【题型】证明题　【知识点】解析几何　【难度】medium
设 $a > b > 0$，$m > 0$，点 $A$、$F$ 分别是椭圆 $\Gamma: \frac{x^2}{a^2} + \frac{y^2}{b^2} = 1$ 的上顶点与右焦点，且 $|AF| = 2$，直线 $l: x - my - 1 = 0$ 经过点 $F$ 与 $\Gamma$ 交于 $P$、$Q$ 两点，$O$ 是坐标原点.

(1) 求椭圆 $\Gamma$ 的方程；

(2) 若 $m = \sqrt{3}$，点 $M$ 是 $x$ 轴上的一点，且 $\triangle MPQ$ 的面积为 $\frac{6}{13}$，求点 $M$ 的坐标；

(3) 若点 $G$ 在直线 $x = 5$ 上，向量 $\overrightarrow{PG}$ 在直线 $l$ 上的投影为向量 $\overrightarrow{PF}$，证明 $\angle PGQ < \frac{\pi}{4}$.
【解答】
【详解】（1）$|AF| = \sqrt{b^2 + c^2} = a = 2$，

直线 $l: x - my - 1 = 0$ 过 $(1,0)$ 所以右焦点 $F(1,0)$，即 $c = 1$，

所以 $b^2 = a^2 - c^2 = 4 - 1 = 3$，椭圆方程为 $\frac{x^2}{4} + \frac{y^2}{3} = 1$.

（2）当 $m = \sqrt{3}$，直线 $l: x = \sqrt{3}y + 1$，
\[
\begin{cases}
x = \sqrt{3}y + 1 \\
\frac{x^2}{4} + \frac{y^2}{3} = 1
\end{cases}
\Rightarrow 13y^2 + 6\sqrt{3}y - 9 = 0,
\]
解得 $y_1 = \frac{-6\sqrt{3} + 24}{26} = \frac{-3\sqrt{3} + 12}{13}$，$y_2 = \frac{-6\sqrt{3} - 24}{26} = \frac{-3\sqrt{3} - 12}{13}$，

$\therefore |y_1 - y_2| = \frac{24}{13} \Rightarrow |PQ| = \sqrt{1 + (\sqrt{3})^2} \, |y_1 - y_2| = \frac{48}{13}$，

设 $M(x_0, 0)$，到直线距离 $d = \frac{|x_0 - 1|}{\sqrt{1 + (\sqrt{3})^2}} = \frac{|x_0 - 1|}{2}$，

由面积 $S_{\triangle MPQ} = \frac{1}{2} \times \frac{48}{13} \times \frac{|x_0 - 1|}{2} = \frac{6}{13}$，得 $|x_0 - 1| = \frac{1}{2}$，$x_0 = \frac{3}{2}$ 或 $\frac{1}{2}$，

即 $M\left(\frac{3}{2}, 0\right)$ 或 $\left(\frac{1}{2}, 0\right)$.

（3）

设 $P(x_P, y_P)$，$Q(x_Q, y_Q)$，$G(5, k)$，

因为向量 $\overrightarrow{PG}$ 在直线 $l$ 上的投影为向量 $\overrightarrow{PF}$，故 $FG \perp PQ$，

故直线 $FG$ 的斜率为 $-m$，故直线 $FG$ 的方程为 $y = -m(x - 1)$，故 $G(5, -4m)$，

而 $|PF| = \sqrt{1 + m^2} \, |y_P|$，$|QF| = \sqrt{1 + m^2} \, |y_Q|$，$|FG| = \sqrt{1 + m^2} \, |5 - 1| = 4\sqrt{1 + m^2}$，

故
\[
\tan \angle PGQ = \frac{\tan \angle PGF + \tan \angle QGF}{1 - \tan \angle PGF \tan \angle QGF}
= \frac{\frac{|y_P|}{4} + \frac{|y_Q|}{4}}{1 - \frac{|y_P y_Q|}{16}}
= \frac{\frac{|y_P| + |y_Q|}{4}}{1 - \frac{|y_P y_Q|}{16}}
= \frac{4|y_P - y_Q|}{16 - |y_P y_Q|},
\]

联立
\[
\begin{cases}
x = my + 1 \\
\frac{x^2}{4} + \frac{y^2}{3} = 1
\end{cases}
\Rightarrow (3m^2 + 4)y^2 + 6my - 9 = 0,
\]
\[
y_P + y_Q = -\frac{6m}{3m^2 + 4}, \quad y_P y_Q = -\frac{9}{3m^2 + 4}, \quad \Delta = 144(m^2 + 1) > 0,
\]

故
\[
\tan \angle PGQ = \frac{48\sqrt{m^2 + 1}}{16(3m^2 + 4) - 9}
= \frac{48\sqrt{m^2 + 1}}{48(m^2 + 1) + 7}
= \frac{48}{48\sqrt{m^2 + 1} + \frac{7}{\sqrt{m^2 + 1}}},
\]

设 $t = \sqrt{m^2 + 1} > 1$，设 $y = 48t + \frac{7}{t}$，$t > 1$，

由双勾函数的性质可得 $y = 48t + \frac{7}{t}$ 在 $(1, +\infty)$ 为增函数，

故 $48t + \frac{7}{t} > 55$，故 $\tan \angle PGQ < \frac{48}{55} < 1$，

$\therefore \angle PGQ < \frac{\pi}{4}$.
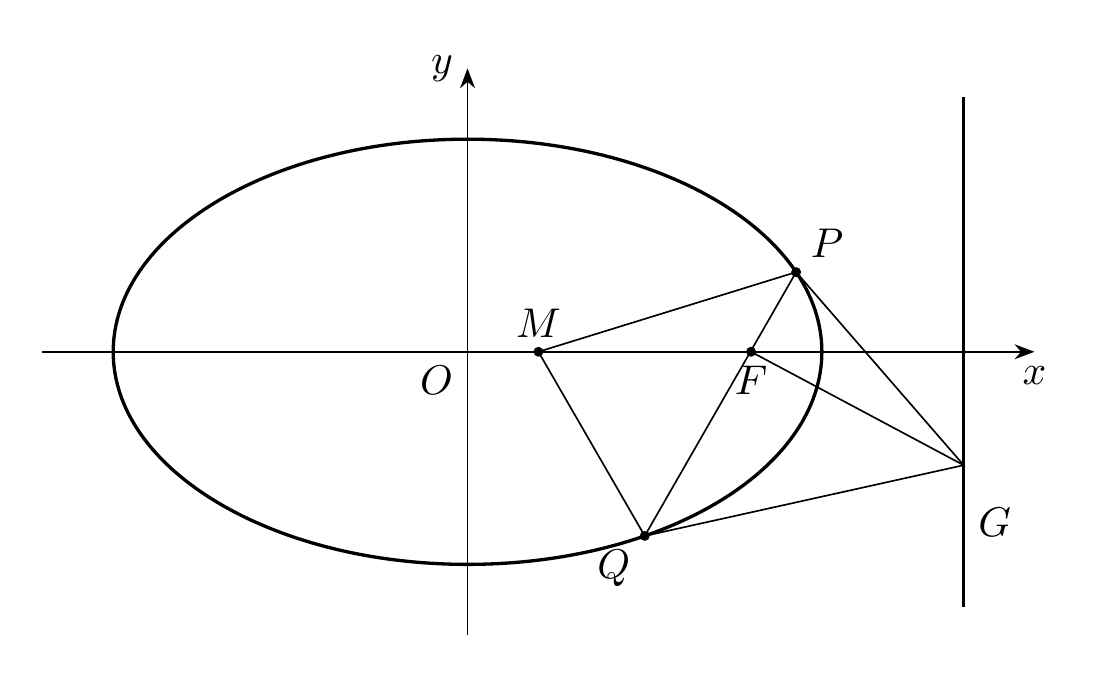